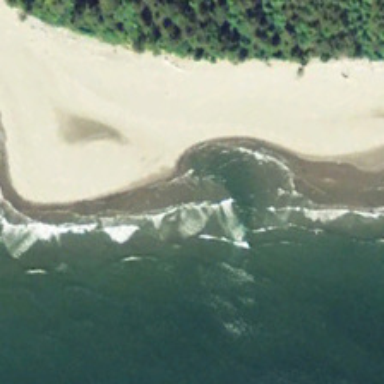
A yellow beach is between green trees and an ocean .